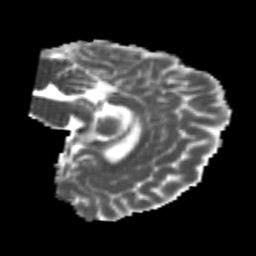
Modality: MD
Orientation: sagittal
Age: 23
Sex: female
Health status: healthy
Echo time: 0.074 s